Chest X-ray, PA view. Patient: 51 years old, sex F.
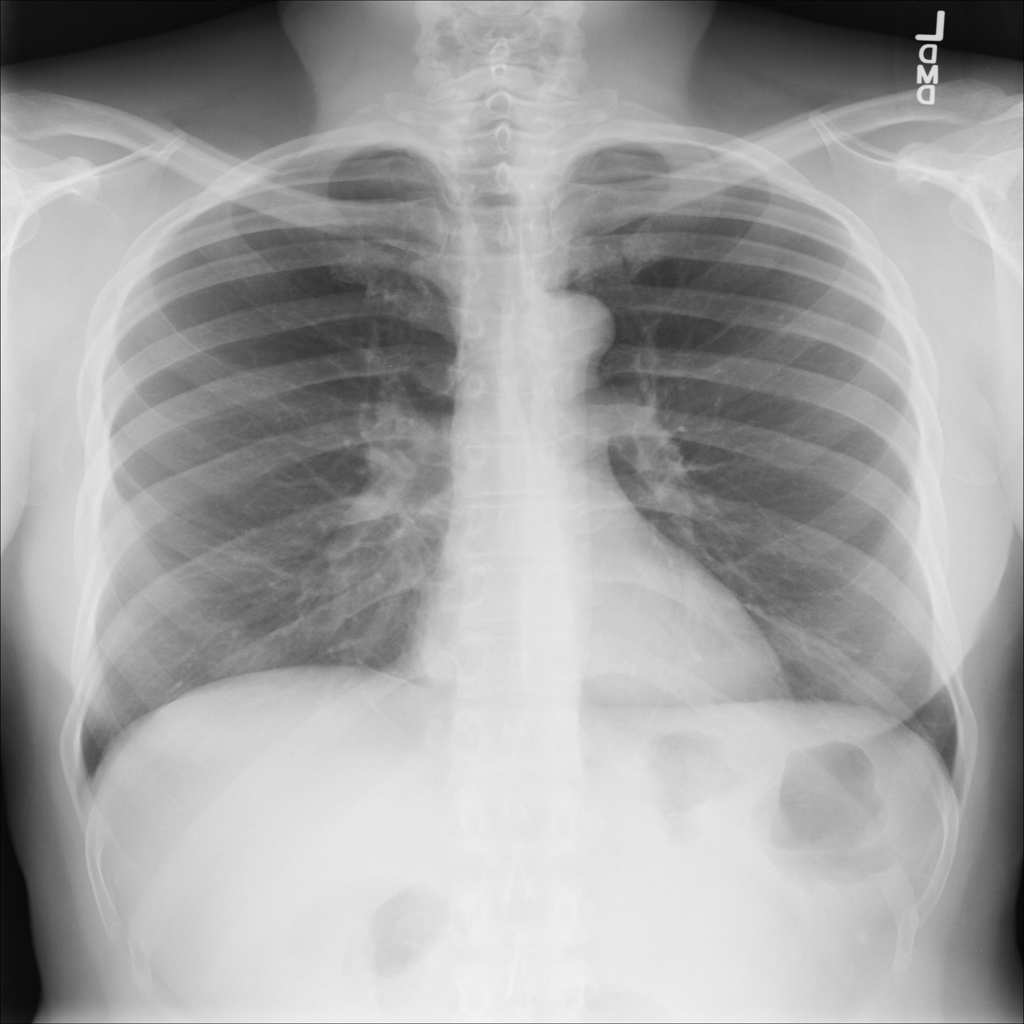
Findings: No Finding